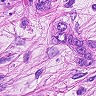
Metastatic tissue present: yes